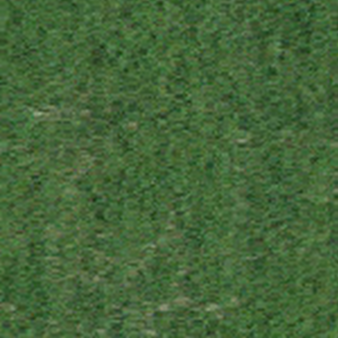
Label: other